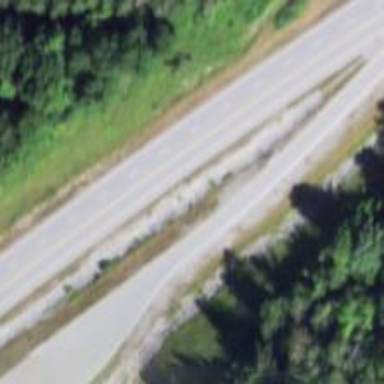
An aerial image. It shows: Trunk link highway.